A time-domain waveform of one vibration snapshot from a rolling-element bearing is shown. Classify the bearing condition as one of: normal, inner_race, outer_race, ball.
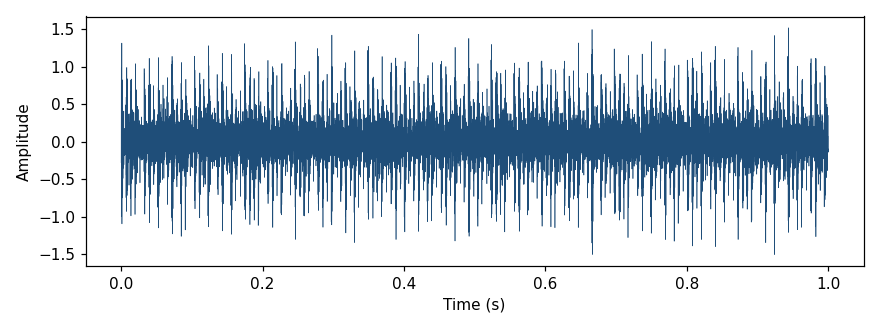
Answer: inner_race